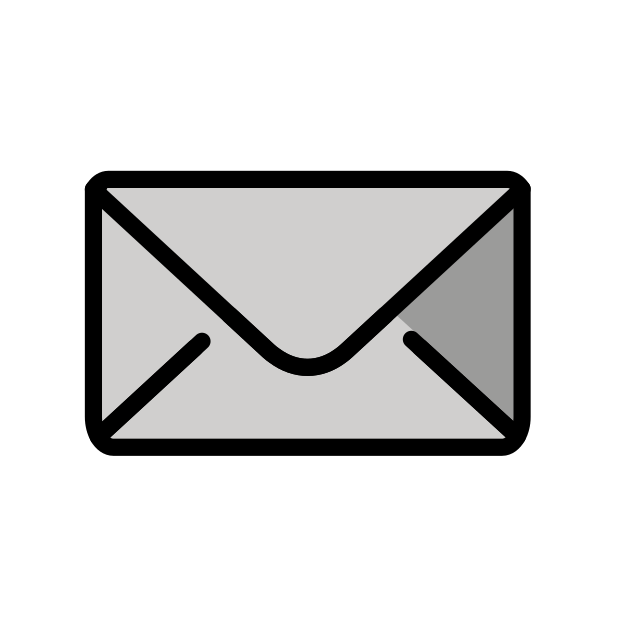
envelope